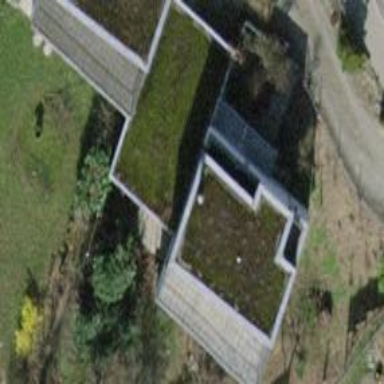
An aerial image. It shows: Residential building with flat roof.